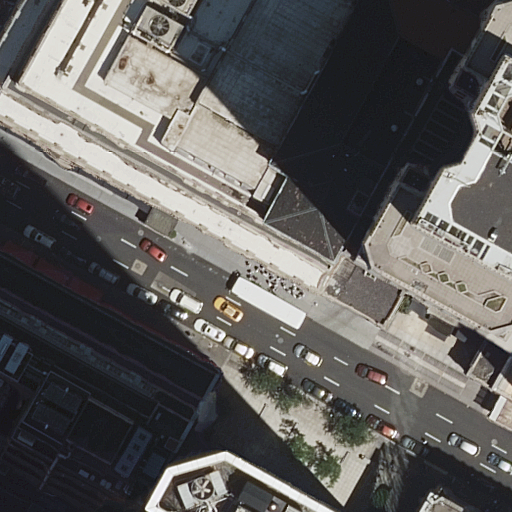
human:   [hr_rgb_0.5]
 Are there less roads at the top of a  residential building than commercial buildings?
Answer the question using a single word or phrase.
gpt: yes

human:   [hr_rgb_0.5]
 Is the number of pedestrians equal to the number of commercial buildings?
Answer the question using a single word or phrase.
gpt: no

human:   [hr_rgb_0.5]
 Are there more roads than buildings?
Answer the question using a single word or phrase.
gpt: no

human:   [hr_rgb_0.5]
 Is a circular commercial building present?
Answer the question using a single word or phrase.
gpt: no

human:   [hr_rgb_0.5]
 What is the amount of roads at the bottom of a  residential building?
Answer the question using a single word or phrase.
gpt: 1

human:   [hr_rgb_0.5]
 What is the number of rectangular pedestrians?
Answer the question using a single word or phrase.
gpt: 0

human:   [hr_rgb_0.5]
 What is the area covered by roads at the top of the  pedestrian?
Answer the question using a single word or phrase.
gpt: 0m2

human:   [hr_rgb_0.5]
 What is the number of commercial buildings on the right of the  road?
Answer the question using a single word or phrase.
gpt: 1

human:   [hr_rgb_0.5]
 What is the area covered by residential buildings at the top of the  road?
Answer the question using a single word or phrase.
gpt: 3741m2

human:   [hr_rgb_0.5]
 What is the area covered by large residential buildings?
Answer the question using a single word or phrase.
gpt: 5207m2

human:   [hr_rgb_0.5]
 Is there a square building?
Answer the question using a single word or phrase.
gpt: no

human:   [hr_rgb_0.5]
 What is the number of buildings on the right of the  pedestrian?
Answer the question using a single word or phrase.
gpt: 3

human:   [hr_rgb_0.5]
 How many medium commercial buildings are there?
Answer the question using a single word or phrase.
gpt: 1

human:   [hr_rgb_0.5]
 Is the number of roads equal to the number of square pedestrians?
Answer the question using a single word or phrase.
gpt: no

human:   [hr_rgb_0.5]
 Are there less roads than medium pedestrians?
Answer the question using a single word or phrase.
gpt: no

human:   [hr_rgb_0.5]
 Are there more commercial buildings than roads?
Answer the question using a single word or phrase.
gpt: yes

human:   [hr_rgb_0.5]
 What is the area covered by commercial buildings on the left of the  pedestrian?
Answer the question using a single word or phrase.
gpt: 0m2

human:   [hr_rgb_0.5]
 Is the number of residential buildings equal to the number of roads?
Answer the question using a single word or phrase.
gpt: no

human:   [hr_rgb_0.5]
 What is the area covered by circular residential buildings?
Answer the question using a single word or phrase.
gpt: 0m2

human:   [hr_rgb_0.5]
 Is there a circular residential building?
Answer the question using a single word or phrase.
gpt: no

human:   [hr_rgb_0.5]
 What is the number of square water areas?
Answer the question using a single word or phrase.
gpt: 0

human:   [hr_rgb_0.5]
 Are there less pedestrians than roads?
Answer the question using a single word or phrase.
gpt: no

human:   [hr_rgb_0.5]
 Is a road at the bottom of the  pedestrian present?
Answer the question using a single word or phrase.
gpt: no

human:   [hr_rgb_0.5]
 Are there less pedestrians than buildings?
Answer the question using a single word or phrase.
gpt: yes

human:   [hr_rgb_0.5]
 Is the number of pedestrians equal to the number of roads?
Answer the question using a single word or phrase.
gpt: yes

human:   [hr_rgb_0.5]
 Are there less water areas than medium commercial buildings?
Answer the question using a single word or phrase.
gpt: yes

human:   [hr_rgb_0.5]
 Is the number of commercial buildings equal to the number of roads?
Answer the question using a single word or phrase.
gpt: no

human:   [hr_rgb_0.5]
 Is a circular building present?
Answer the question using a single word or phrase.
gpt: no

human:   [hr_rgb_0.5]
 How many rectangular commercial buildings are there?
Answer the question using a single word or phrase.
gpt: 1

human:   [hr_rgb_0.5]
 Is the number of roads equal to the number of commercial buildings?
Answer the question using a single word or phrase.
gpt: no

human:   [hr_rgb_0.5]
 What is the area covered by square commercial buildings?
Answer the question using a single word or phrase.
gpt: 0m2

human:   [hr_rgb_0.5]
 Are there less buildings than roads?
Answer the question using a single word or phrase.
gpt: no

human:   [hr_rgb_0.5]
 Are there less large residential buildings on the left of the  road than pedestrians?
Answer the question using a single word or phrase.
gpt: no

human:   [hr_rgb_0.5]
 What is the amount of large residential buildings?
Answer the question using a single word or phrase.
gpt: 2

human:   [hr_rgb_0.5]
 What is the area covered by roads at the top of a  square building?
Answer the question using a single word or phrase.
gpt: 0m2

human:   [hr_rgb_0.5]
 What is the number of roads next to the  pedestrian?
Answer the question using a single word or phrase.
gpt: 1